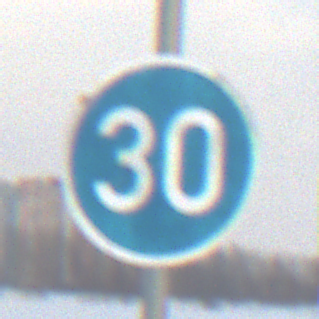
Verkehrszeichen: VorgeschriebeneMindestgeschwindigkeit
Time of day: SunriseSunset
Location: Outdoor (Nature)
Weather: PartlyCloudy
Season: NotSpecified
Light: Natural